Question: I'm trying to display a list of files and folders and I know how to do it in listview. However, for better ui usage, I would rather do it like the image below.

This is what I initially did with just ListView:
I have 2 activities. On the 1st activity,
1. it shows 3 folders that are created by me (sort of works as system folder)
2. when I click on 1 of the folders, it will intent to the 2nd activity, showing the files that are in that folder only.
not only that, on the 2nd activity,
1. when i clicked on a button, the listview will change from normal listview to a check-list type listview, so that user can delete multiple files.
so what I hope to do is, following the image shown above..
1. on the blue highlight, it will show the 3 folders.
2. when i clicked on the arrow button, it will show the files correspond to it
3. with a edit button included, the listview showing vehicles (vehicle no.1, no.2 etc) will change to a check-list, so that user could delete multiple files.
how do I do that ? as I've never 'touched' an expandable listview before.
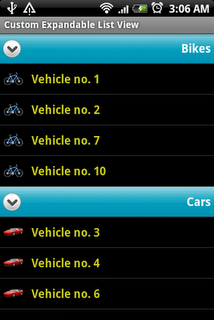
Answer: create a custom ExpandableListView adapter:
'''
public class customListAdapter extends BaseExpandableListAdapter {
private File folder1;
private File folder2;
private String[] groups = {};
private String[][] children = {};
public customListAdapter() {
// Sample data set. children[i] contains the children (String[]) for groups[i].
folder1 = new File (Environment.getExternalStorageDirectory(),"/Folder1");
folder2 = new File (Environment.getExternalStorageDirectory(),"/Folder2");
String[] fileList1 = folder1.list();
String[] fileList2 = folder2.list();
Arrays.sort(fileList1);
Arrays.sort(fileList2);
groups = new String[] { "Folder1" , "Folder2" };
children = new String[][] { fileList1, fileList2 };
}//constructor
public Object getChild(int groupPosition, int childPosition) {
return children[groupPosition][childPosition];
}
public long getChildId(int groupPosition, int childPosition) {
return childPosition;
}
public int getChildrenCount(int groupPosition) {
return children[groupPosition].length;
}
public View getChildView(int groupPosition, int childPosition, boolean isLastChild,
View convertView, ViewGroup parent) {
TextView textView = new TextView(this);
textView.setBackgroundColor(Color.BLACK);
textView.setGravity(Gravity.CENTER_VERTICAL | Gravity.LEFT);
textView.setPadding(100, 5, 0, 5);
textView.setTextColor(Color.WHITE);
textView.setTextSize(23);
textView.setId(1000);
textView.setText(getChild(groupPosition, childPosition).toString());
return textView;
}//getChildView
public Object getGroup(int groupPosition) {
return groups[groupPosition];
}
public int getGroupCount() {
return groups.length;
}
public long getGroupId(int groupPosition) {
return groupPosition;
}
public View getGroupView(int groupPosition, boolean isExpanded, View convertView,
ViewGroup parent) {
TextView textView = new TextView(this);
textView.setBackgroundColor(Color.WHITE);
textView.setGravity(Gravity.CENTER_VERTICAL | Gravity.LEFT);
textView.setPadding(100, 0, 0, 0);
textView.setTextColor(Color.BLACK);
textView.setTextSize(25);
textView.setText(getGroup(groupPosition).toString());
return textView;
}
public boolean isChildSelectable(int groupPosition, int childPosition) {
return true;
}
public boolean hasStableIds() {
return true;
}
}//customListAdapter
'''
then, reference it using:
'''
setContentView(R.layout.preferedlayout);
// Set up our adapter
listAdapter = new customListAdapter();
expLV = (ExpandableListView) findViewById(R.id.expList);
expLV.setAdapter(listAdapter);
'''
hope this help other people. =)